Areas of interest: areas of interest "Logistics and Express Delivery"
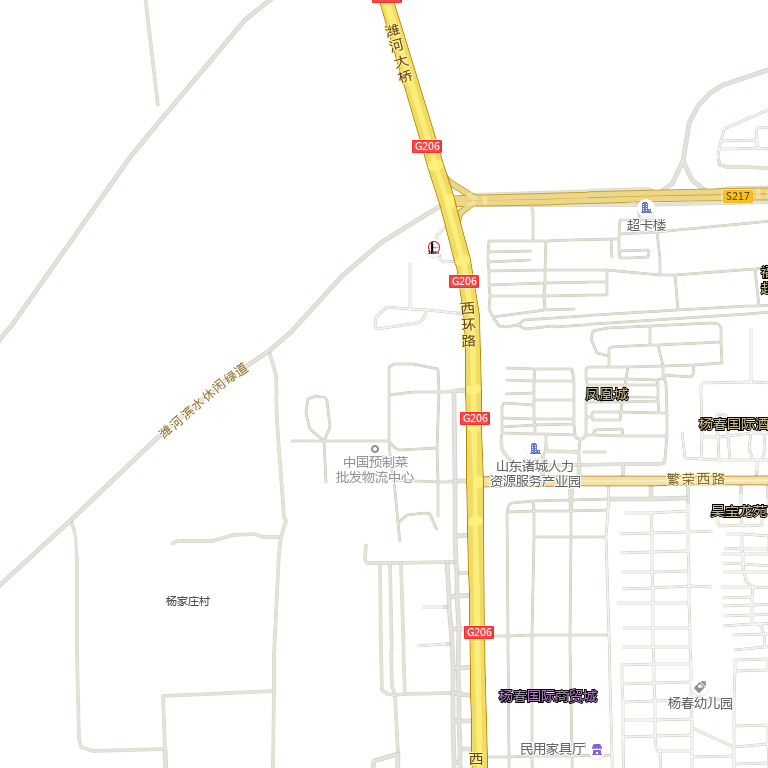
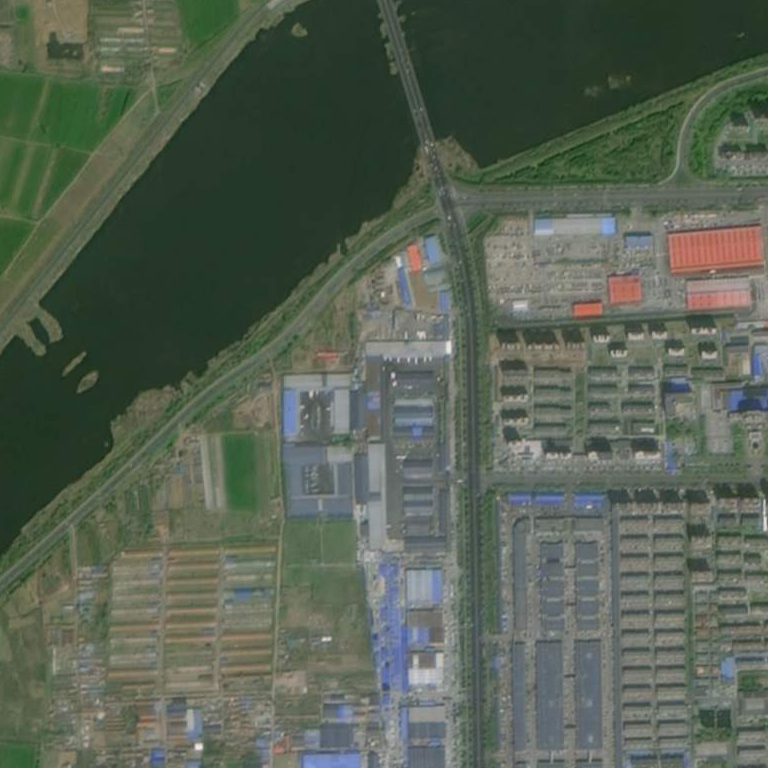